Interaction volume radius: 10 \u00c5
Interaction volume height: 40 \u00c5
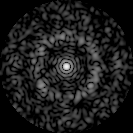
Disorder parameter: 0.7617